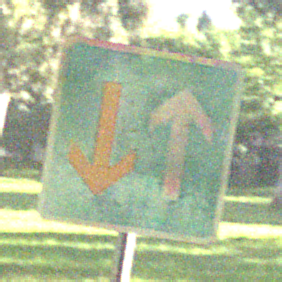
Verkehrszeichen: VorrangVorGegenverkehr
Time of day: MorningAfternoon
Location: Outdoor (Nature)
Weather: Clear
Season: NotSpecified
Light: Natural